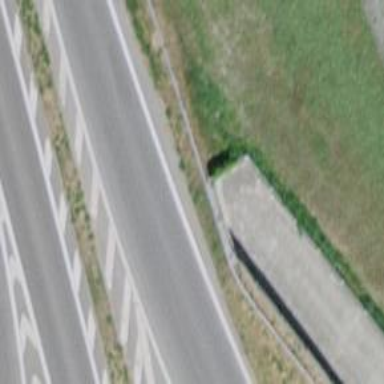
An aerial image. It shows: Tunnel footway.